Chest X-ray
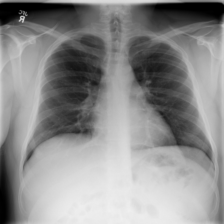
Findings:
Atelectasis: negative
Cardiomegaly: negative
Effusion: negative
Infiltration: negative
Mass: negative
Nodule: negative
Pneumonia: negative
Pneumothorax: negative
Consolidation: negative
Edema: negative
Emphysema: negative
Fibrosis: negative
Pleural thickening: negative
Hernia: negative